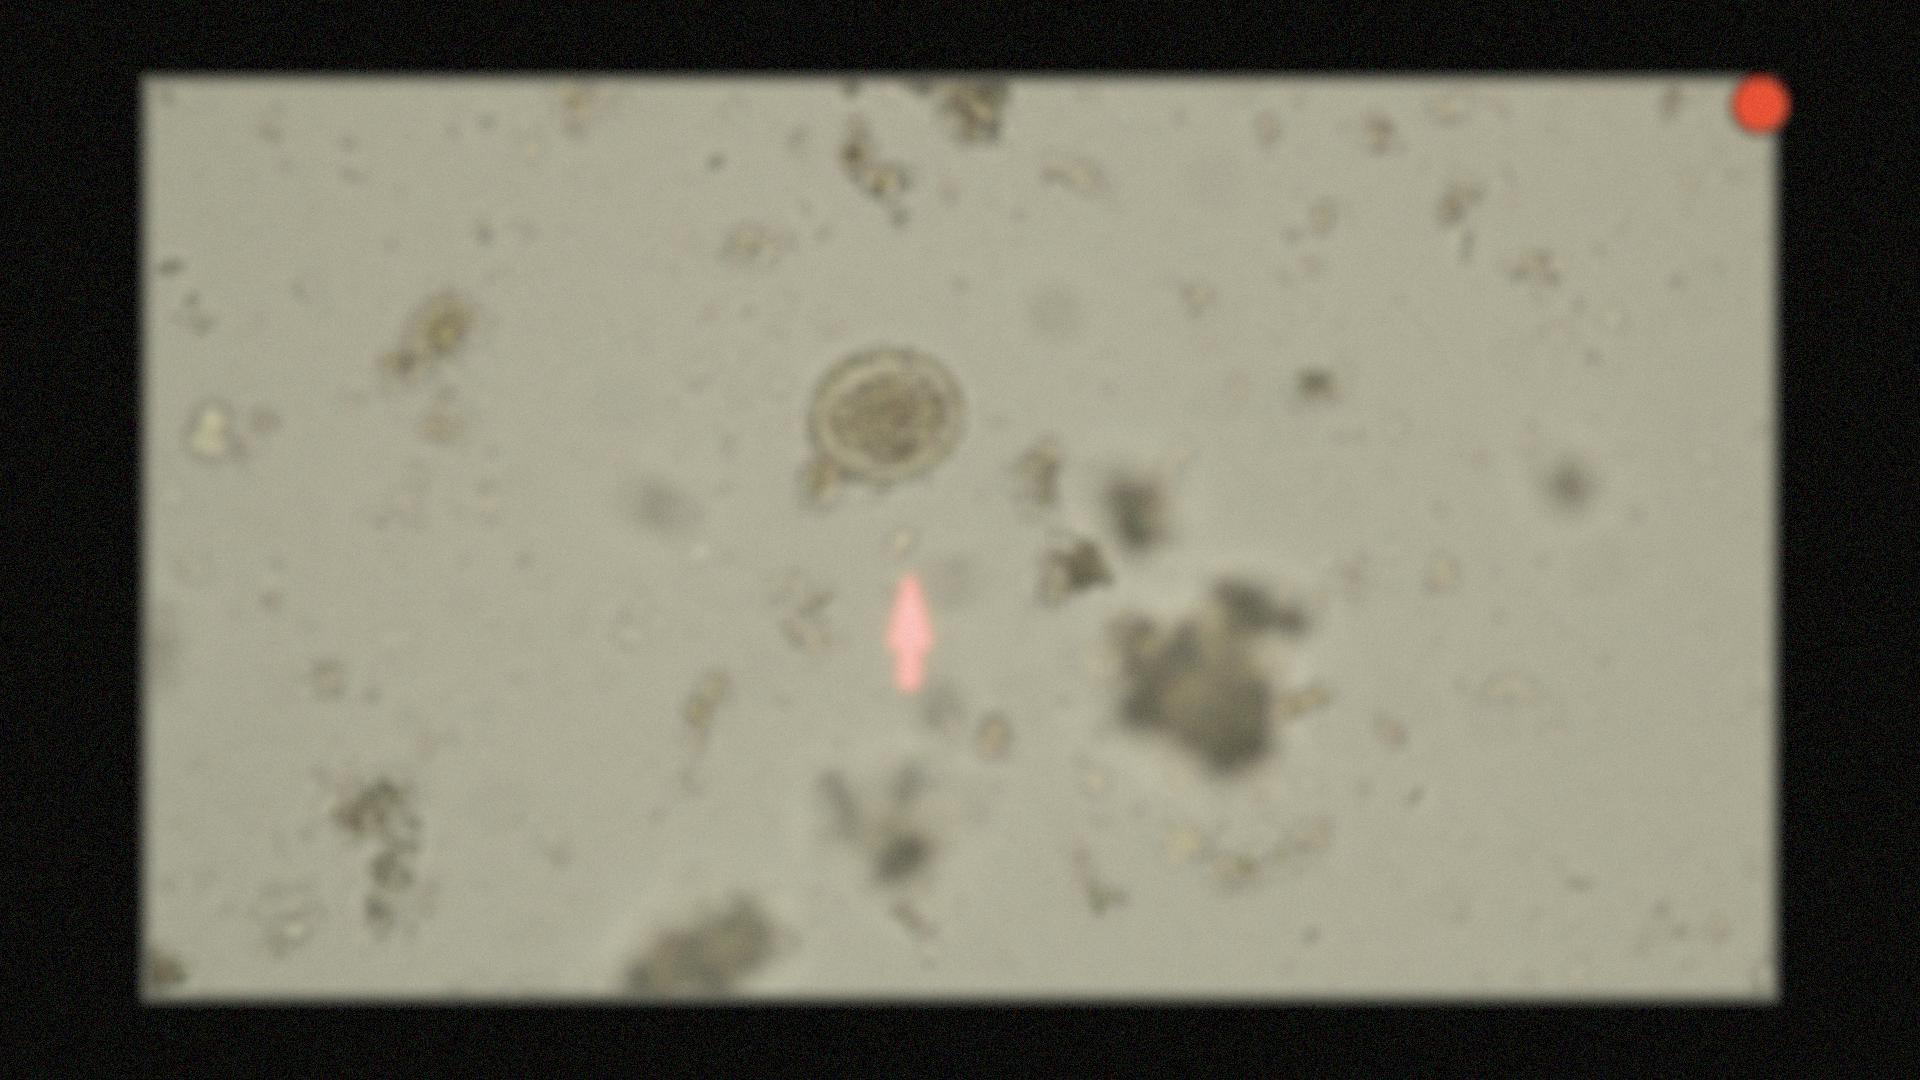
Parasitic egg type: Ascaris lumbricoides